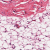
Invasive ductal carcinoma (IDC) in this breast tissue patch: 0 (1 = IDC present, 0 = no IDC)